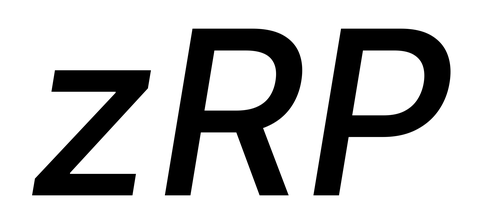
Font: Inter-Italic_Medium_Italic